Question: I have a TableHead Component with multiple columns. One of them is a '<Select>' so that you can filter the content of the table (the value is one of 4 statuses in my case). I want to add an ellipsis at the end of the options' string if it's longer than it's container.
My problem is that material-ui's styles are wrapped around the Select component so whether I do it withStyles or by inserting styles inside the tag, it doesn't work.
I checked and with material-UI you can have 'noWrap' and 'textOverflow: "ellipsis"' should work but I can't quite figure out the right combination.
My expected result is that if the string is larger than it's parent, it displays the Ellipsis. So instead of this:

I'd like a simple "Contrib..." (The svg from Material-UI Select component overlays the text...)
I tried many different options but none of them do anything so clearly I must be doing something wrong. I tried changing colors to see if my styles were being affected which they are.
'''
<Grid item sm={2} lg={2} style={{display: 'flex', alignItems:'center'}}>
<Select native style={{ textOverflow: "ellipsis", overflow: "hidden", whiteSpace: "pre" }}
value={this.state.status}
onChange={this.handleChange.bind(this, Filter.Status)}>
{Object.keys(StatusFilter).filter(key => !isNaN(Number(StatusFilter[key]))).map(item => {
return (<option key={item} value={StatusFilter[item]}>{this.getStatus(StatusFilter[item])}</option>);
})}
</Select>
</Grid>
'''
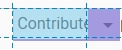
Answer: Two things here, first a native select has no way to add ellipsis since text-overflow is only for block elements. See <URL>
In case you want to explore that way, there is also 'inputProps' that is an object you can use to pass properties to the underlying input. So if you want to add a style to the native input you can:
'''
<Select native inputProps={{ style: { width: 100 } }}>{...}</Select>
'''
On the other hand, if you remove the 'native' property the ellipsis should be applied by default if the select box is smaller than the text.